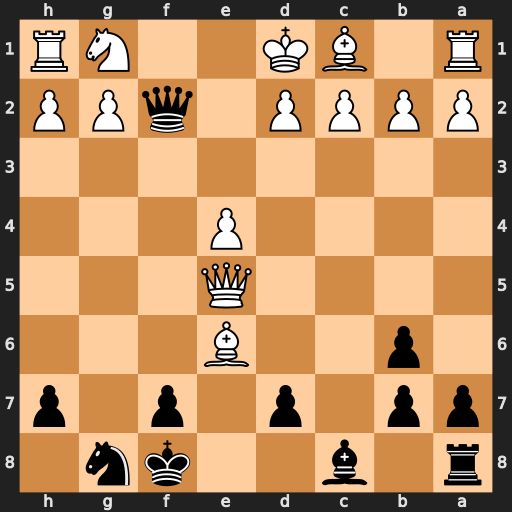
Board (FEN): r1b2kn1/pp1p1p1p/1p2B3/4Q3/4P3/8/PPPP1qPP/R1BK2NR
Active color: b
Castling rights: -
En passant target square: -
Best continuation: Qf1#